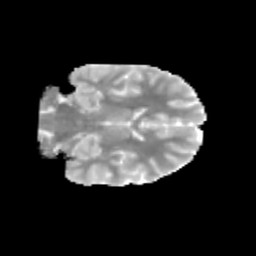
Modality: MD
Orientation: coronal
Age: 13
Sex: male
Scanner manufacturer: siemens
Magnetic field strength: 3 T
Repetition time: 3.8 s
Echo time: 0.07 s